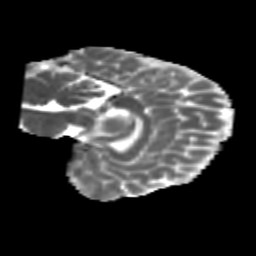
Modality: MD
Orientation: sagittal
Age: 39
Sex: female
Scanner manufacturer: siemens
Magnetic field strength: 3 T
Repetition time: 1.8 s
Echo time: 0.07 s